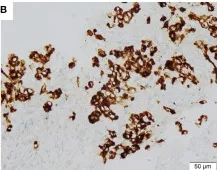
Histopathological and immunohistochemical staining of the lung tumor tissue sample. (B) IHC staining showed ALK overexpression in 95% tumor cells of primary biopsy (400x).
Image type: pathology (immunostaining)